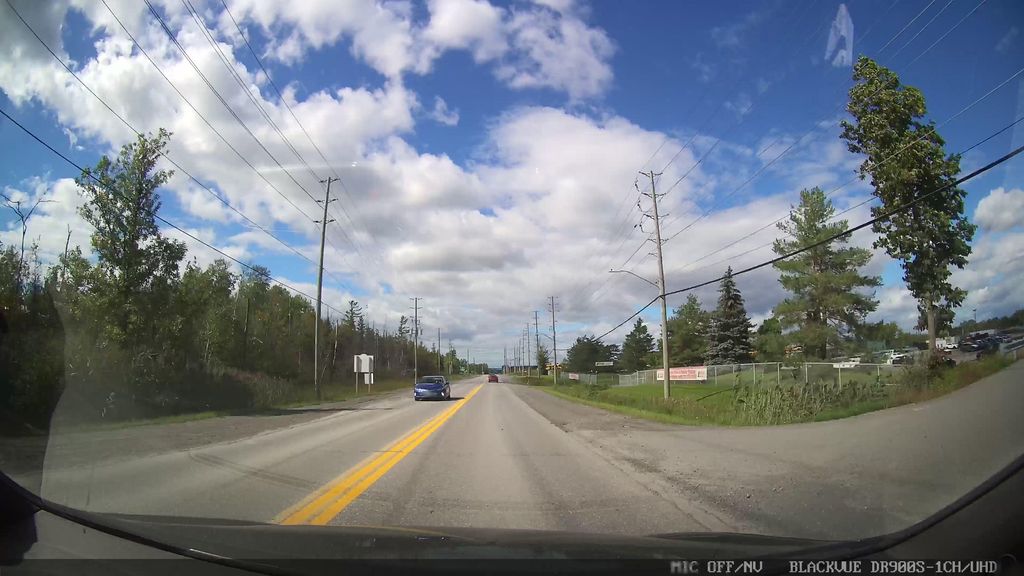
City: ottawa-gatineau